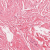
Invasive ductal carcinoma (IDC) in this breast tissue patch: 0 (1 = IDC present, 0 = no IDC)